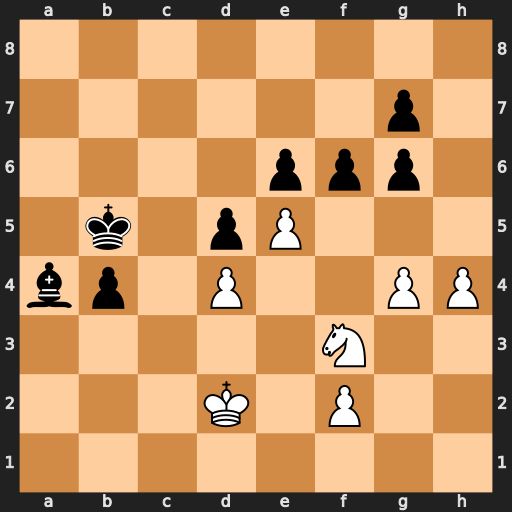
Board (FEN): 8/6p1/4ppp1/1k1pP3/bp1P2PP/5N2/3K1P2/8
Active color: w
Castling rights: -
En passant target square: -
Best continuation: exf6 gxf6 h5 gxh5 gxh5 Kc4 h6